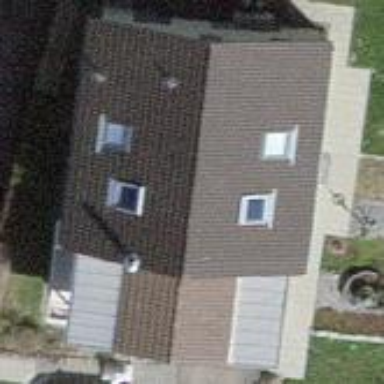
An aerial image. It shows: Simple house.